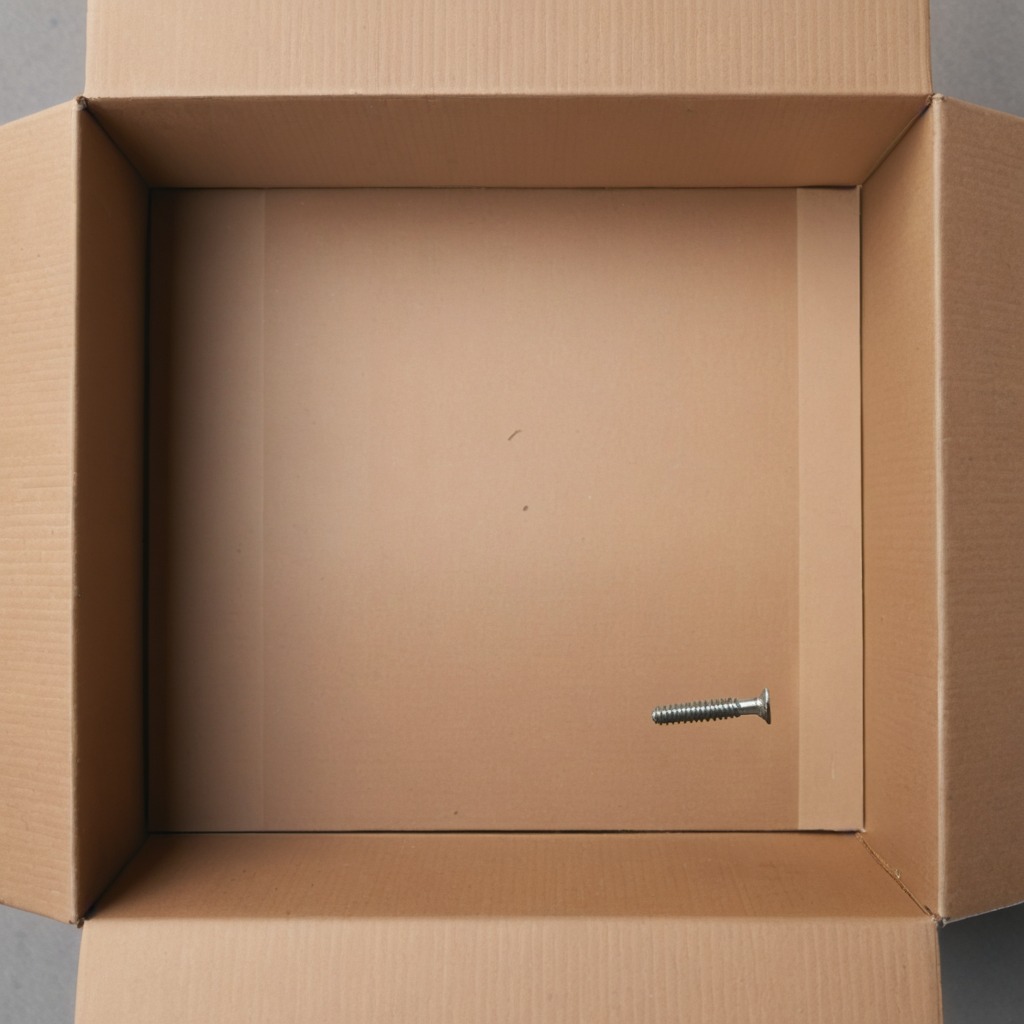
A metal screw lying on a cardboard box surface in an outdoor workshop during daytime bright natural light soft shadows slightly creased but